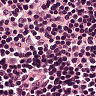
Metastatic tissue present: no